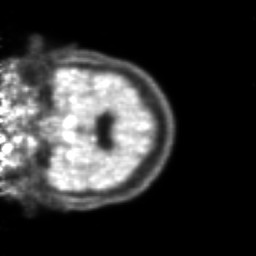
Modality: PET
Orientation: coronal
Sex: female
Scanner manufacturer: ge